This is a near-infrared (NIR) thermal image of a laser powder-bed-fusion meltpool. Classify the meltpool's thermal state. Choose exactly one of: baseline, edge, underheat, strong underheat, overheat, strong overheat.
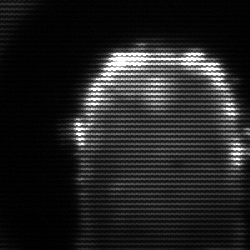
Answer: baseline